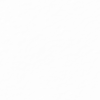
Label: not_dusty